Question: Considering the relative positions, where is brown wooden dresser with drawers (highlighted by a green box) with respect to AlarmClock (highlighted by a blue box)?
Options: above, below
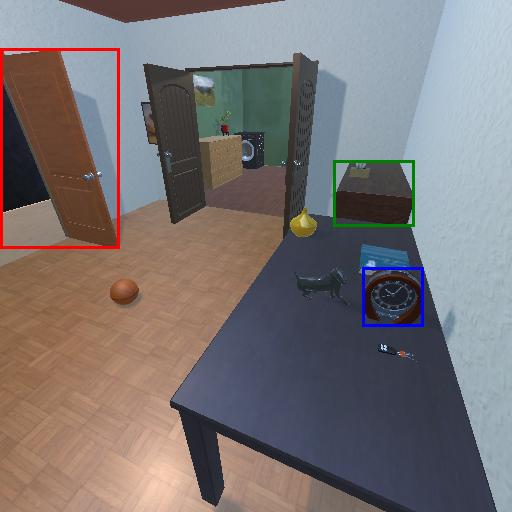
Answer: above